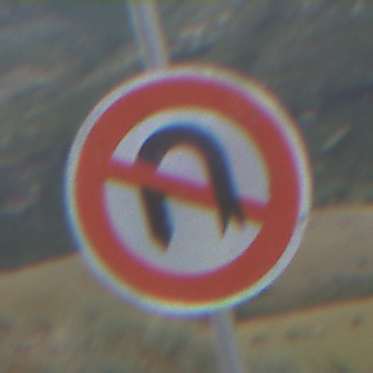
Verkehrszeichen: VerbotWenden
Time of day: Midday
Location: Outdoor (Nature)
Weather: PartlyCloudy
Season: NotSpecified
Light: Natural